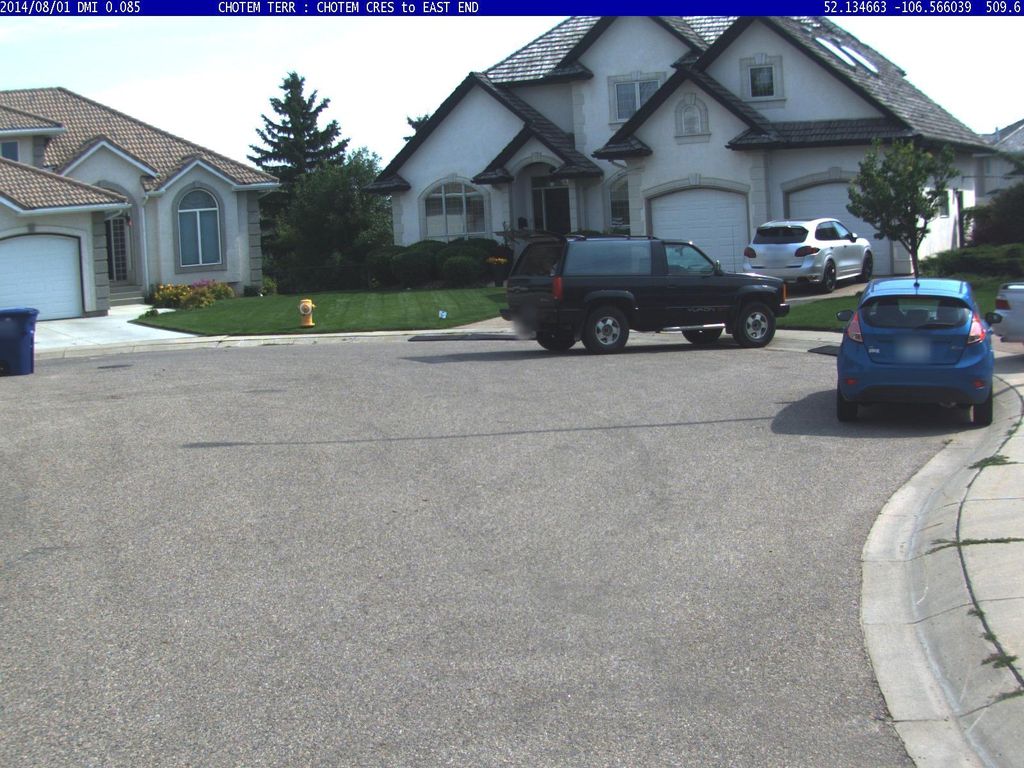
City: saskatoon